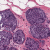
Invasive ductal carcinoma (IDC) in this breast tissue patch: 0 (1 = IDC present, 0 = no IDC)